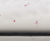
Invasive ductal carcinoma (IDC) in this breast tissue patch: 0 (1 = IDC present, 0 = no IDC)